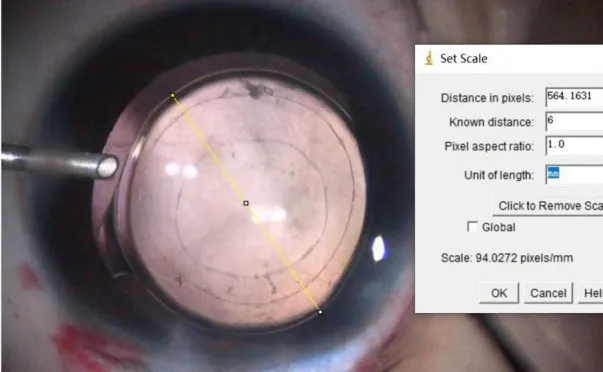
(A): The optic diameter of the intraocular lens (IOL) was marked (yellow line), and the distance (pixelated yellow line) was measured. The original image magnification scale was obtained through the distance in pixels/known distance (the optic diameter of the IOL).
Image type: ophthalmic_imaging (oct)